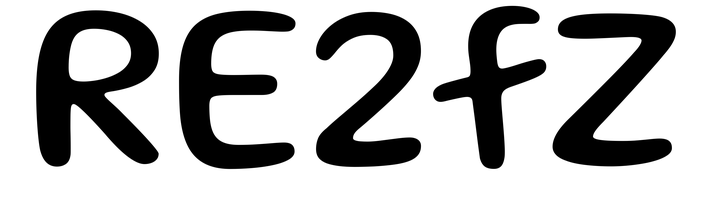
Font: Gluten_Regular